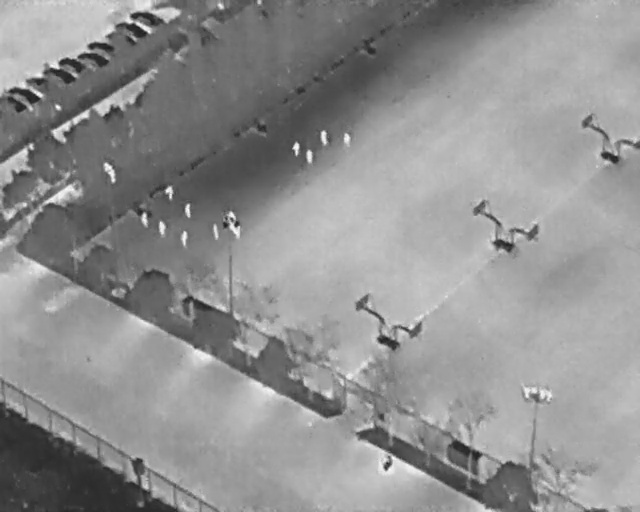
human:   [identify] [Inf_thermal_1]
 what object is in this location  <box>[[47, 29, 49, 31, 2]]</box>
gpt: <ref>1 medium person at the center</ref>

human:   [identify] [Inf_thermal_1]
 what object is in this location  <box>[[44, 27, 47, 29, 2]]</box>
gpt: <ref>1 medium person at the top</ref>

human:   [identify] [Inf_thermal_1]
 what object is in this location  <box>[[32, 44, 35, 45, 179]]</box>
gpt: <ref>1 small person at the center</ref>